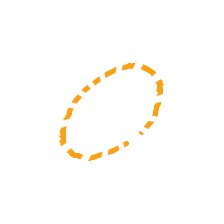
Shape: circle